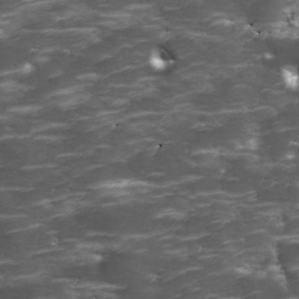
Label: non_frost